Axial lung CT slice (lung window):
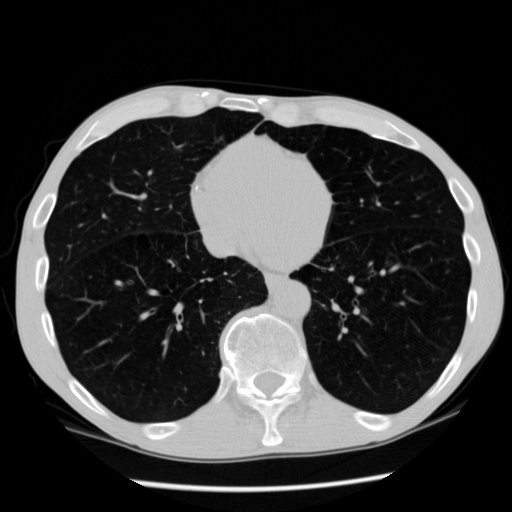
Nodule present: no